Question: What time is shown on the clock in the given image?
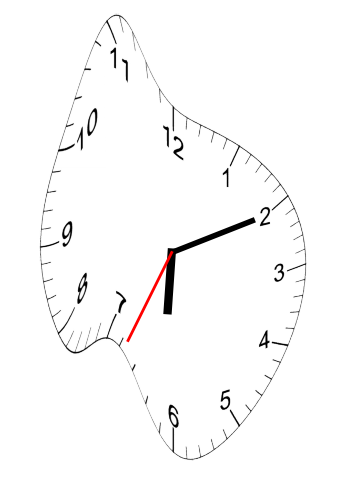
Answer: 06:10:34